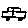
Label: car